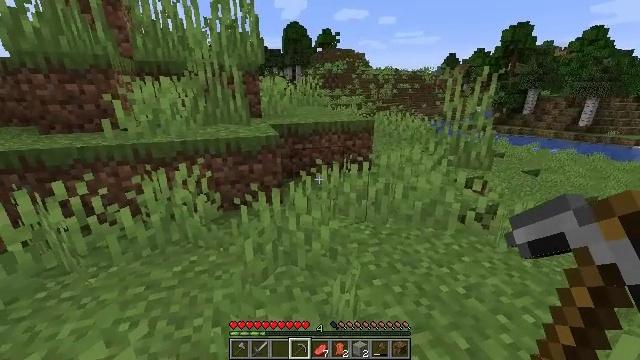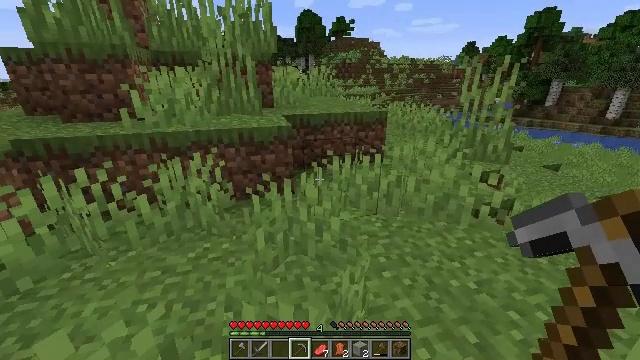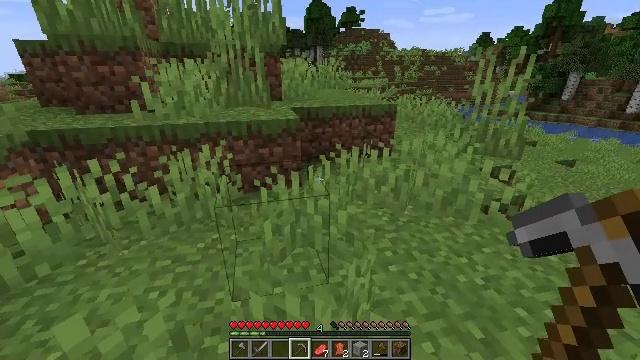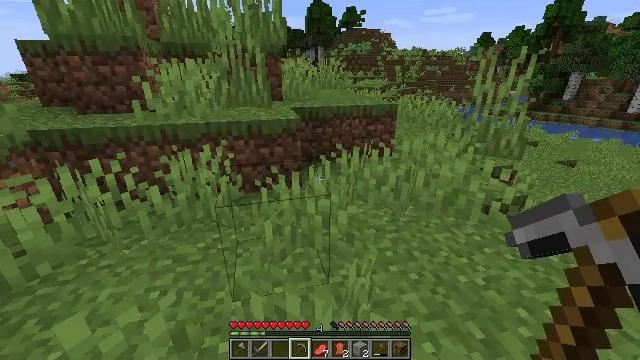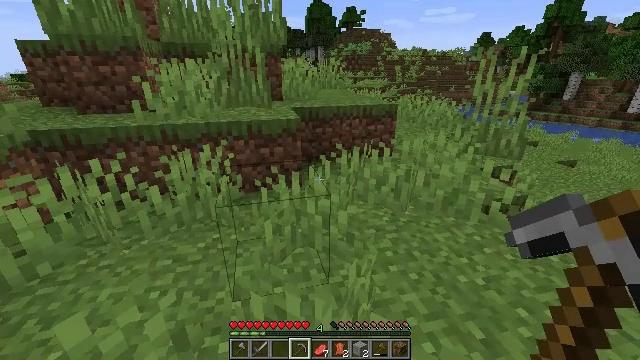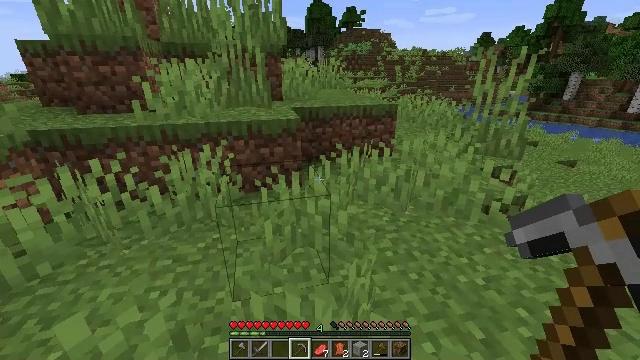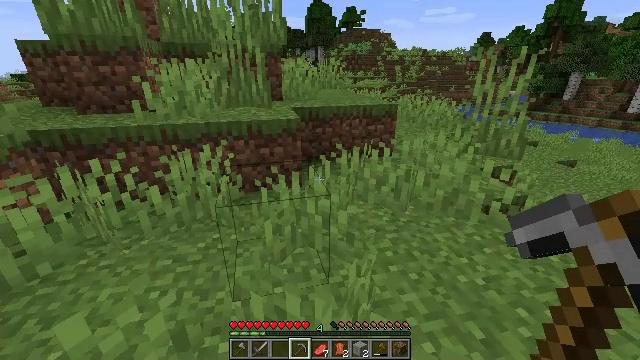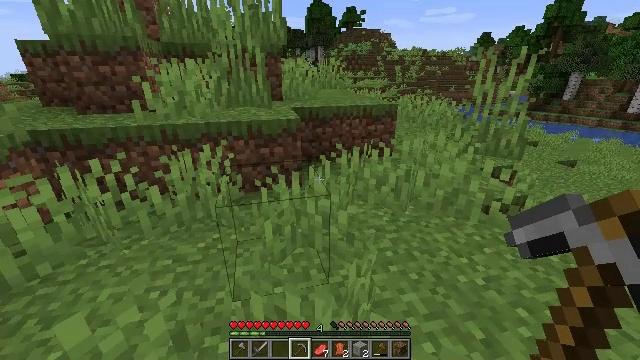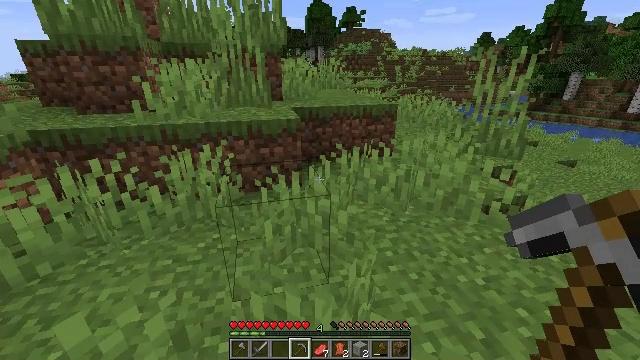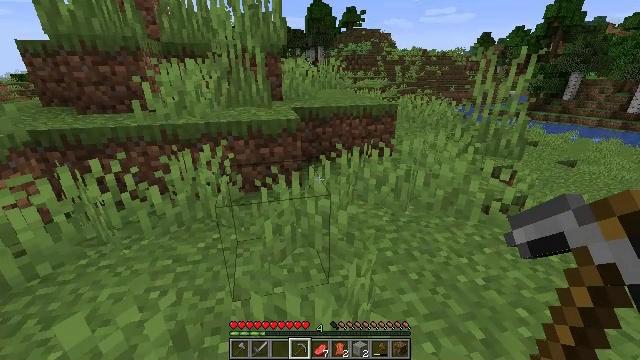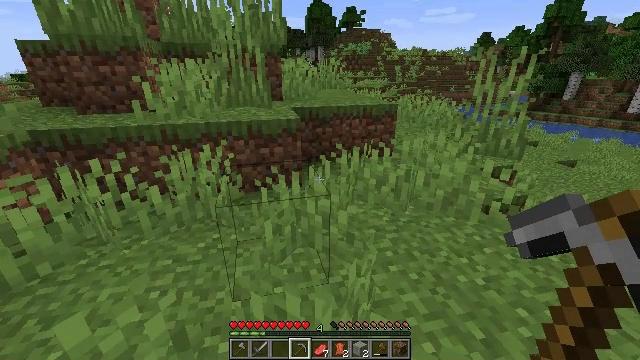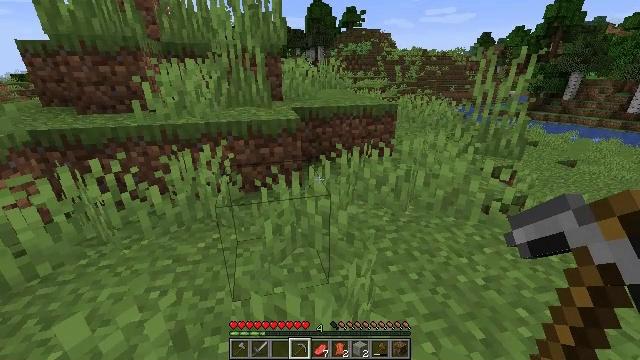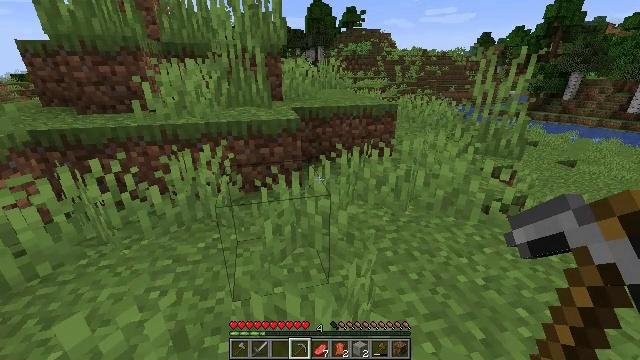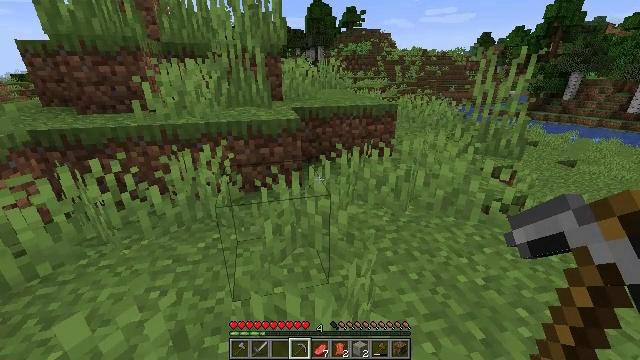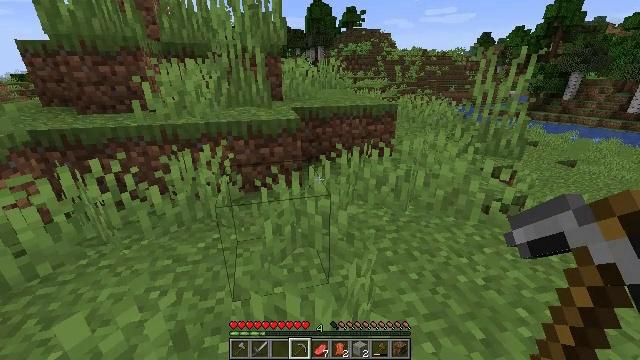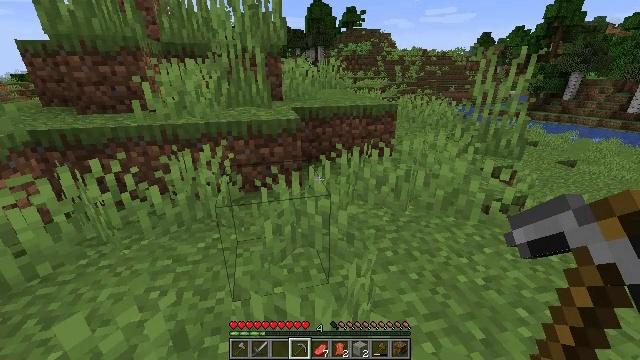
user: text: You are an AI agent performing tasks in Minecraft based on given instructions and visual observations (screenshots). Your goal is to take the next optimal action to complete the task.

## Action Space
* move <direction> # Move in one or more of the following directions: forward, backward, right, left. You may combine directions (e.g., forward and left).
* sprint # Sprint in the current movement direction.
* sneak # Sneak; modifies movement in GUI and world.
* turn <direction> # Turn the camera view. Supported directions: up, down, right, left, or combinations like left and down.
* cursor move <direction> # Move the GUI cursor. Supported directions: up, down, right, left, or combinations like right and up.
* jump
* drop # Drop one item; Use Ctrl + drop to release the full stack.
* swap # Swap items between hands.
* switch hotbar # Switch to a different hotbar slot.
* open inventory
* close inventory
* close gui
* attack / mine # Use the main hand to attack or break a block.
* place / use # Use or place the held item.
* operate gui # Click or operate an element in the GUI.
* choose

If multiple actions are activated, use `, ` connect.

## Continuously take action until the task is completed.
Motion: motion action
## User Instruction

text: Gather tall grass by hitting it.
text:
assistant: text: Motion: turn left and down
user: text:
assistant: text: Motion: turn left and down
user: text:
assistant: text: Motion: no_op
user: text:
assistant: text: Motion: no_op
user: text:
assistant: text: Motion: no_op
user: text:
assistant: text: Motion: no_op
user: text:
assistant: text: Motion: no_op
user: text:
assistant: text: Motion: no_op
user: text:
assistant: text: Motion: no_op
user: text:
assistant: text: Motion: no_op
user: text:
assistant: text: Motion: no_op
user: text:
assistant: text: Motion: no_op
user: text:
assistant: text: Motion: no_op
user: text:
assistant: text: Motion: no_op
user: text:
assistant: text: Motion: no_op
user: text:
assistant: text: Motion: no_op
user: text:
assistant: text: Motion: no_op
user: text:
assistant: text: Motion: no_op
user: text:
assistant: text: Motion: no_op
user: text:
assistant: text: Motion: no_op
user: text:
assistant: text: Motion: no_op
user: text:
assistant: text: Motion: no_op
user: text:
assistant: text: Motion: no_op
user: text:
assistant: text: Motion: no_op
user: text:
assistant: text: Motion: no_op
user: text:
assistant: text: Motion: no_op
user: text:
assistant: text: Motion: no_op
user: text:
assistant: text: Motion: no_op
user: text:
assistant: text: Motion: no_op
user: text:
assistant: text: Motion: no_op